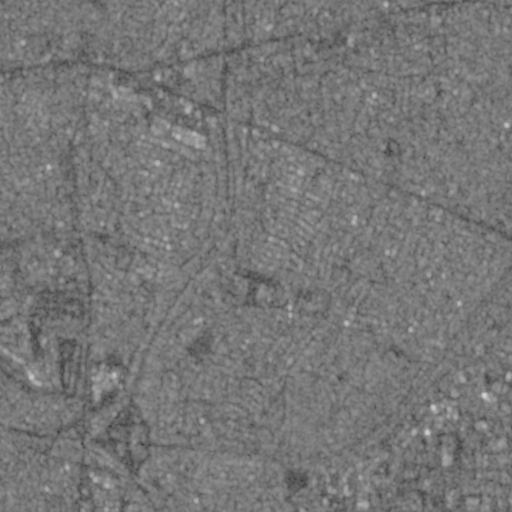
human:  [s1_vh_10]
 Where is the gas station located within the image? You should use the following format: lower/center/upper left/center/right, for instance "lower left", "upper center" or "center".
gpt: The gas station is located in the lower left of the image.
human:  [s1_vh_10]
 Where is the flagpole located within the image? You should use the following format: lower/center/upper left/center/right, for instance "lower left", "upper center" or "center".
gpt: The flagpole is located in the upper left of the image.
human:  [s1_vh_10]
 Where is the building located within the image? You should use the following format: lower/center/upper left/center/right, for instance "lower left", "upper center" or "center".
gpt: There is no building in the image.

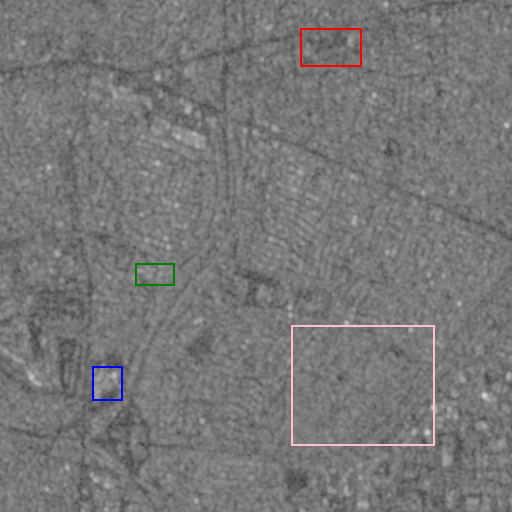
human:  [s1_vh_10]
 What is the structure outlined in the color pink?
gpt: The structure outlined in pink is a park.
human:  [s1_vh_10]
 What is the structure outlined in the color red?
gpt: The structure outlined in red is a parking lot.
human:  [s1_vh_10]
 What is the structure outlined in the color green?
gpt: The structure outlined in green is a power substation.
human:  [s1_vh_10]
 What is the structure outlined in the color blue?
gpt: The structure outlined in blue is a building.
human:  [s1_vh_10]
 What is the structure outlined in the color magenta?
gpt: There is no magenta outline.